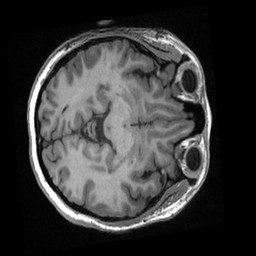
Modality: T1w
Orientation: axial
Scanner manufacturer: ge
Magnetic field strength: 3 T
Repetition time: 0.007704 s
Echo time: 0.002944 s